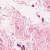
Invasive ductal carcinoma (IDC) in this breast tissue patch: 0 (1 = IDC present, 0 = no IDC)